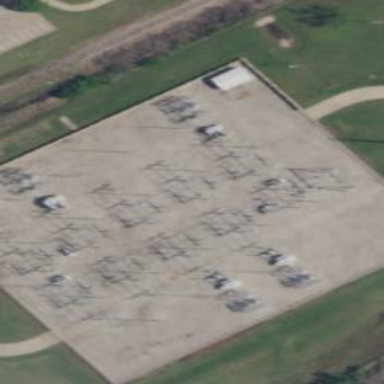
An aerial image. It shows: Power substation.